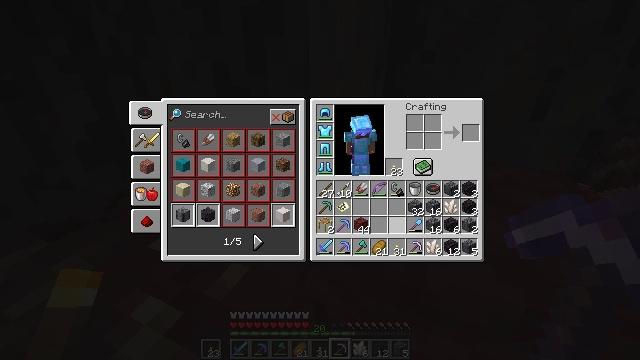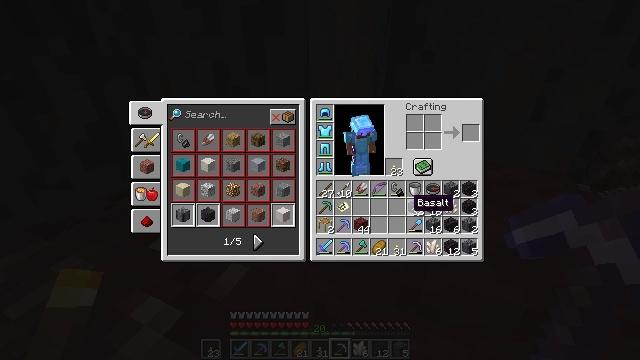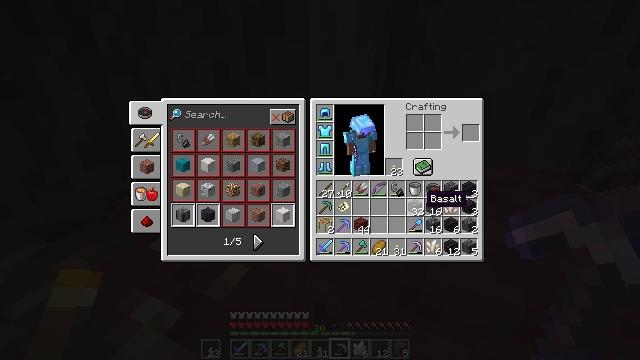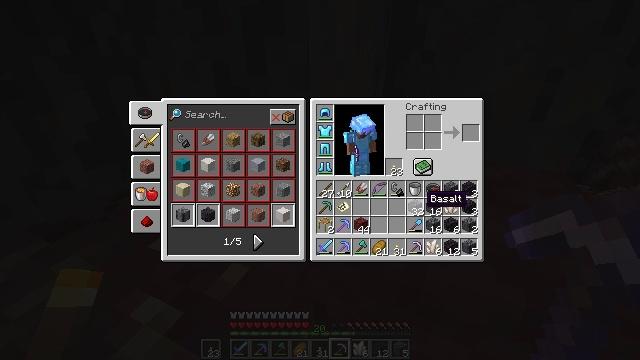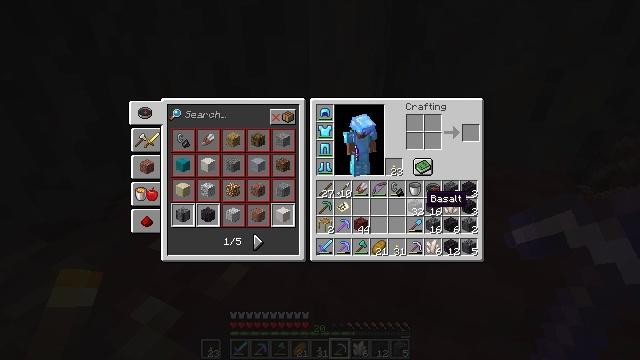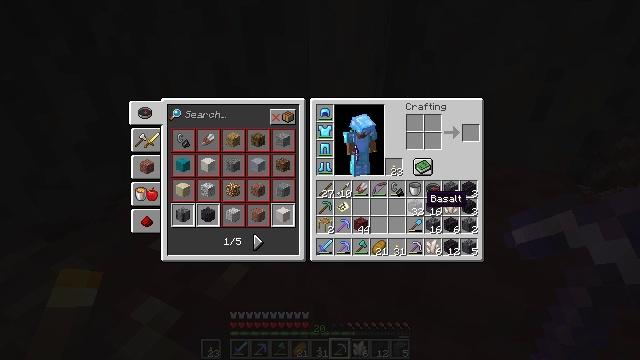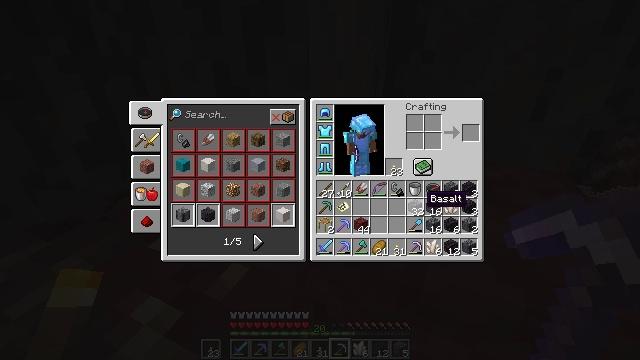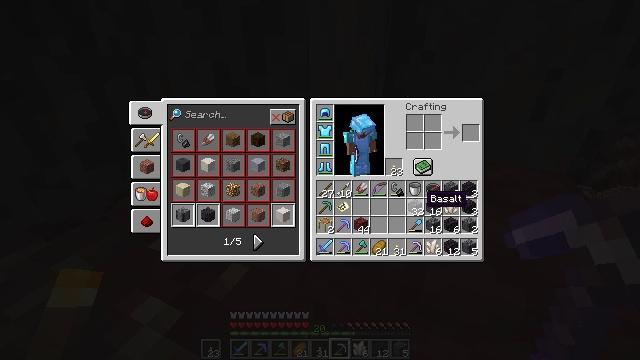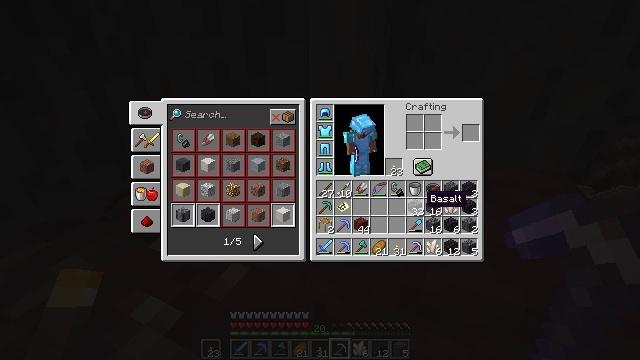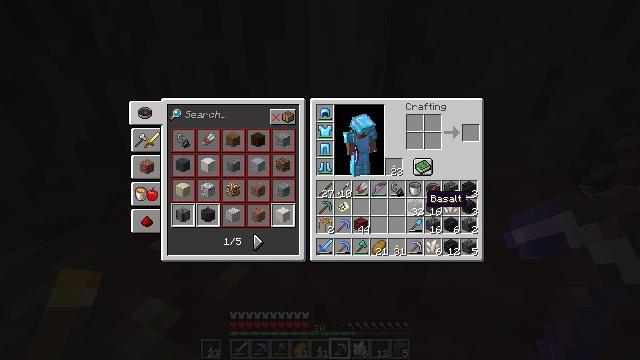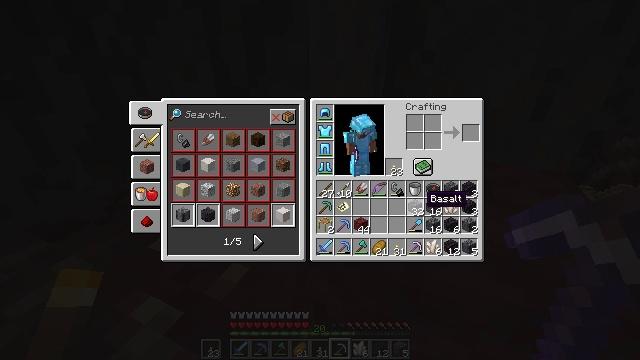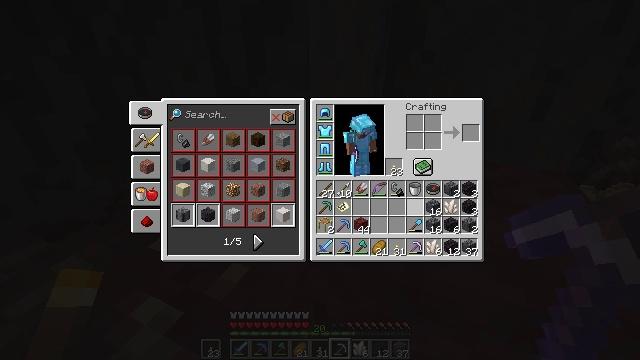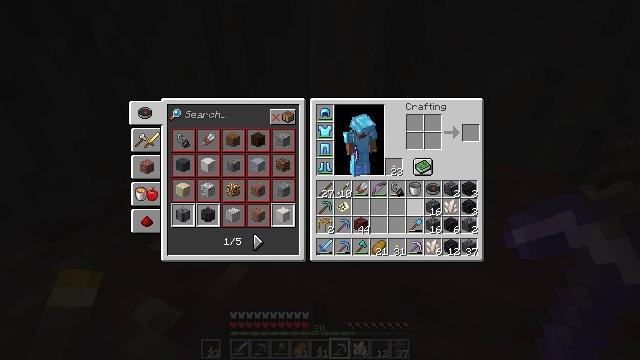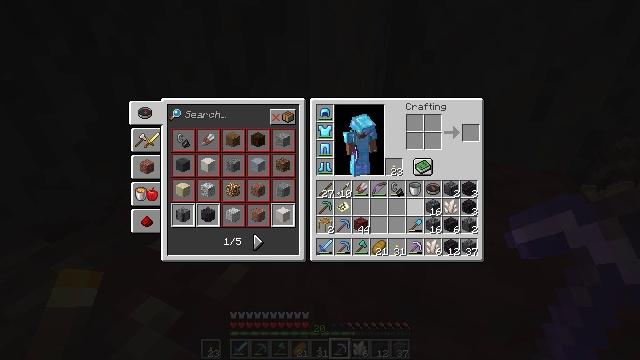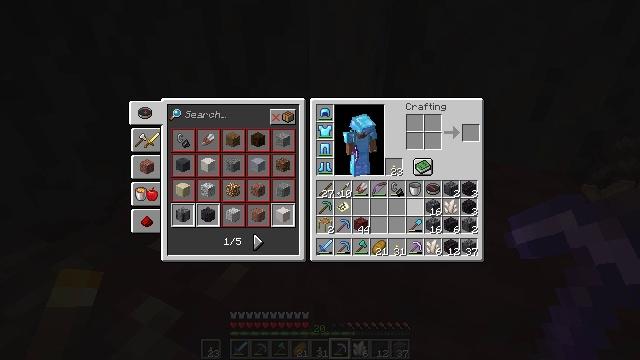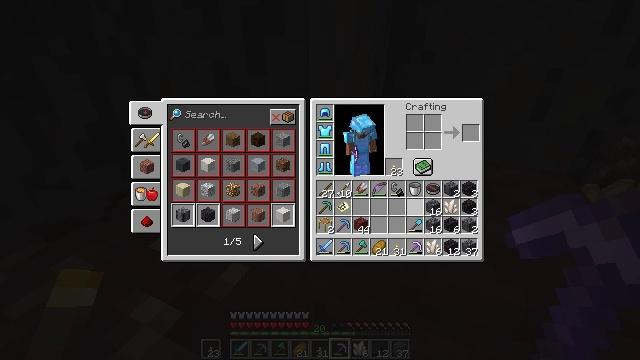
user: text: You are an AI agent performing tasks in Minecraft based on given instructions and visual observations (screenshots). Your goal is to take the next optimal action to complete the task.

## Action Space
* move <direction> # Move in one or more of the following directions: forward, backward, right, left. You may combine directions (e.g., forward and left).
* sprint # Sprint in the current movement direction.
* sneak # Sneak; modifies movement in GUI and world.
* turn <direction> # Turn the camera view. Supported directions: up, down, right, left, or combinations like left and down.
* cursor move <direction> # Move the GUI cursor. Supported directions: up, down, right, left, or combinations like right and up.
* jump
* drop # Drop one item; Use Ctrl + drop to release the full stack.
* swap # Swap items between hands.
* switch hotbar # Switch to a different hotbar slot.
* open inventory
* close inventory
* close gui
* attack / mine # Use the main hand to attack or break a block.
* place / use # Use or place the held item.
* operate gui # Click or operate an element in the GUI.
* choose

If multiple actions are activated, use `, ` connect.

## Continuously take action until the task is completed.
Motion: motion action
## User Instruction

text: Remove a basalt from the inventory.
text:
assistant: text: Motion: cursor move right
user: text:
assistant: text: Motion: cursor move right
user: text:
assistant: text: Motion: no_op
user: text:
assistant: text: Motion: no_op
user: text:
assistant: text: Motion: no_op
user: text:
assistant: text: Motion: no_op
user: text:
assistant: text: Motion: no_op
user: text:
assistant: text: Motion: sneak
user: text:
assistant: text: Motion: sneak
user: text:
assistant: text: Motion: sneak
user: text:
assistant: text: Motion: sneak, operate gui
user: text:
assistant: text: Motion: sneak, operate gui
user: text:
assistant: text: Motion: sneak, operate gui
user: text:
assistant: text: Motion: sneak, operate gui
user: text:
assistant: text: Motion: sneak
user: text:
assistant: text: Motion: sneak
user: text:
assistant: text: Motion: sneak
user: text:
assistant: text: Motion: sneak
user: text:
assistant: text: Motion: sneak
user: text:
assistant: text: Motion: sneak
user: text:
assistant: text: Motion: sneak
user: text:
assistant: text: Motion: sneak
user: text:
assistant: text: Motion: sneak
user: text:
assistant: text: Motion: sneak
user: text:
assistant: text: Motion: sneak, operate gui
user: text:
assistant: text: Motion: sneak, operate gui
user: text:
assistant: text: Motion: sneak, operate gui
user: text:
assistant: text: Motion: sneak
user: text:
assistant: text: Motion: sneak
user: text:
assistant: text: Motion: sneak